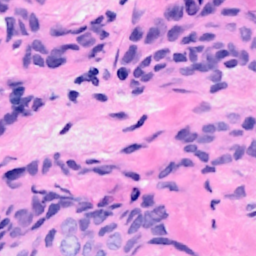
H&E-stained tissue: Breast